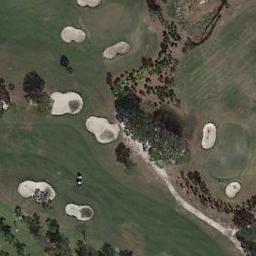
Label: golf_course